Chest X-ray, PA view. Patient: 25 years old, sex M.
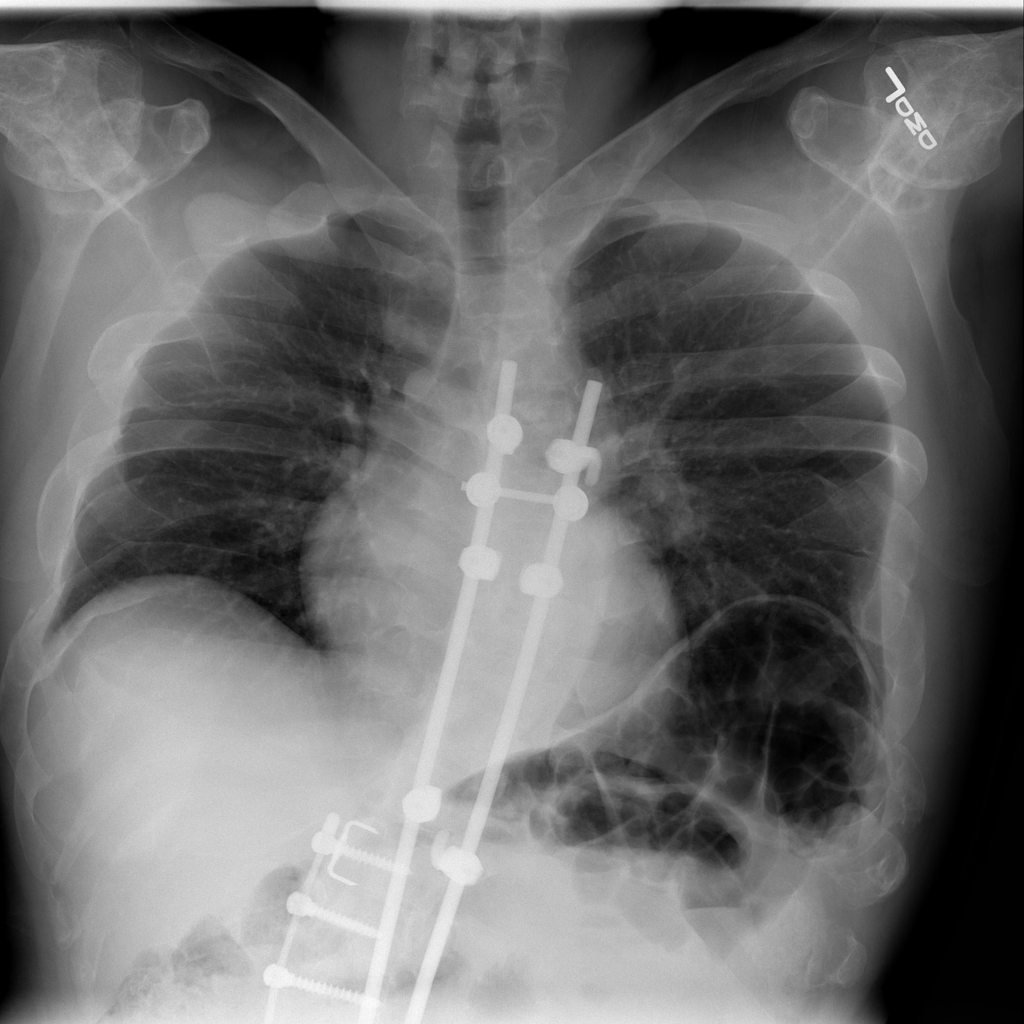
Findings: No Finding